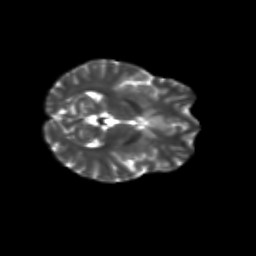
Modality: T2w
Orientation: axial
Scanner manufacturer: siemens
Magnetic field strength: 3 T
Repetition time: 9.2 s
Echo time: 0.084 s